Question:
P.S. the big chat bubbles at the bottom of the screen are an image (just like when you send an image via WhatsApp and other messaging apps)
I'm making a simple chatting app. The problem is, whenever I scroll to the top, the view comes back to the very bottom. Here's my OnBindViewHolder code (some parts are omitted because it's too long):
'''
@Override
public void onBindViewHolder(final MessageViewHolder viewHolder, final int i) {
final ChatMessages c = messageList.get(i);
final String from_user = c.getFrom();
String message_type = c.getType();
if (currentUser.equals(from_user)) {
viewHolder.mydisplayName.setText(dummyright);
} else {
viewHolder.displayName.setText(dummyleft);
}
if (currentUser.equals(from_user)) {
leftLayout.setVisibility(View.VISIBLE);
rightLayout.setVisibility(View.GONE);
person = "leftLayout";
} else {
leftLayout.setVisibility(View.GONE);
rightLayout.setVisibility(View.VISIBLE);
person = "rightLayout";
}
if (message_type.equals("text")) {
//set visibility of TextViews and other elements according to which user is sending the message (left/right)
} else if (message_type.equals("image")) {
if (person.equals("leftLayout")) {
viewHolder.mymessageText.setVisibility(View.GONE);
viewHolder.myview_data.setVisibility(View.GONE);
viewHolder.mymessageImage.setVisibility(View.VISIBLE);
Cursor cursor = null;
final String tempUri = c.getDownload_link();
filename = null;
byte[] decodedString = Base64.decode(c.getMessage(), Base64.DEFAULT);
BitmapFactory.Options options = new BitmapFactory.Options();
options.inJustDecodeBounds = true;
options.inPreferredConfig = Bitmap.Config.RGB_565;
options.inSampleSize=512;
decodedByte = BitmapFactory.decodeByteArray(decodedString, 0, decodedString.length,options);
try {
Glide.with(viewHolder.mymessageImage.getContext())
.asBitmap()
.load(decodedString)
.thumbnail(0.5f)
.into(viewHolder.mymessageImage);
decodedString=null;
} catch (Exception e) {
Log.e("chat image right", e.getMessage());
}
File file = null;
if (tempUri != null) {
file = new File(tempUri);
String path = file.getAbsolutePath();
if (tempUri.startsWith("content://")) {
try {
cursor = context.getContentResolver().query(Uri.parse(c.getDownload_link()), null, null, null, null);
if (cursor != null && cursor.moveToFirst()) {
filename = cursor.getString(cursor.getColumnIndex(OpenableColumns.DISPLAY_NAME));
}
} finally {
cursor.close();
}
} else if (tempUri.startsWith("file://")) {
filename = file.getName();
}
viewHolder.mymessageImage.setOnClickListener(new View.OnClickListener() {
@Override
public void onClick(View v) {
AlertDialog.Builder builder;
if (Build.VERSION.SDK_INT >= Build.VERSION_CODES.LOLLIPOP) {
builder = new AlertDialog.Builder(context, android.R.style.Theme_Material_Light_Dialog_Alert);
} else {
builder = new AlertDialog.Builder(context);
}
builder.setTitle("Save Image")
.setMessage("Do you want to save this image?")
.setPositiveButton(android.R.string.yes, new DialogInterface.OnClickListener() {
public void onClick(DialogInterface dialog, int which) {
// continue with delete
startSaveImageToGallery();
}
})
.setNegativeButton(android.R.string.no, new DialogInterface.OnClickListener() {
public void onClick(DialogInterface dialog, int which) {
// do nothing
}
})
.setIcon(android.R.drawable.ic_dialog_alert)
.show();
}
});
} else {
}
} else if (person.equals("rightLayout")) {
//same as above but for the right layout
}
}
}
'''
I've read a lot of questions about this issue and some of the answers said that it's caused by setting visibility inside onBindViewHolder. I don't know where else I would set them because my layouts' visibility are dependent on some data (in this case, who's sending the chats).
Edit: I've just tried my app several times and apparently it only jumps to the bottom when there are pictures being sent, especially when they're 600KB or more in size. I'm loading my images with Glide, they are stored in Base64 and converted to compressed Bitmaps. Do these images cause the messed up scrolling?
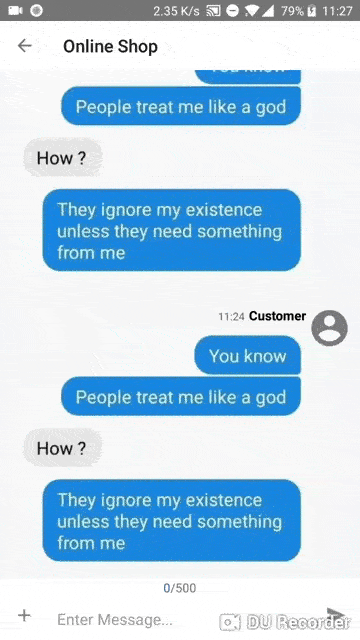
Answer: 1.If the ImageView is 'wrap_content',set a fixed size value for it.
2.If the 'OnBindViewHolder' method has other asyn operations which are relatived to the UI,deal with them before 'setData'.
3.Check your code,if there are methods such as 'scroll to'